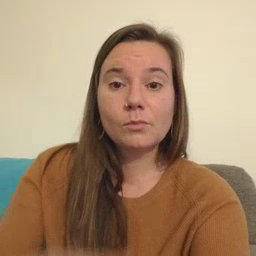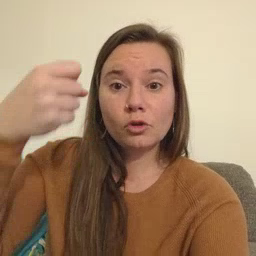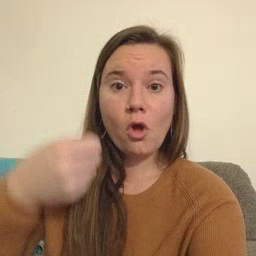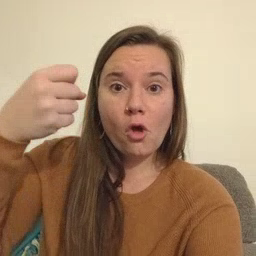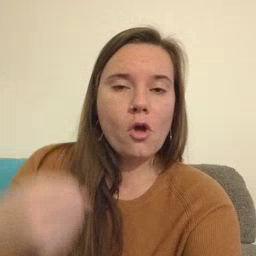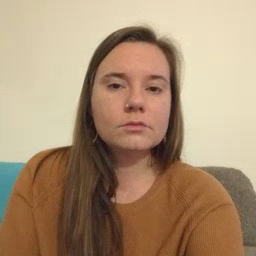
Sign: car